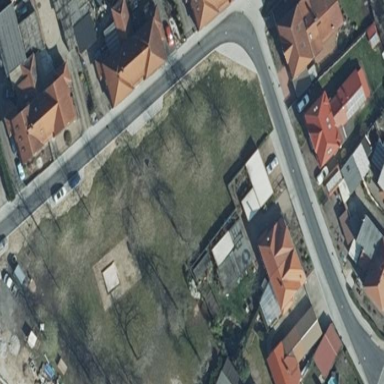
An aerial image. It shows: Residential road area.